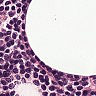
Metastatic tissue present: no